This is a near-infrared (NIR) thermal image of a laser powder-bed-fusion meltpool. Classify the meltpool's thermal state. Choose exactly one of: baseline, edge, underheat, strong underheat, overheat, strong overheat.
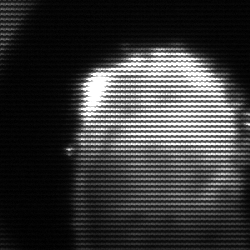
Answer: baseline